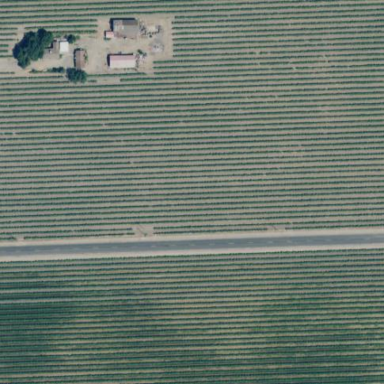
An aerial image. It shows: Beautiful vineyard in the countryside.